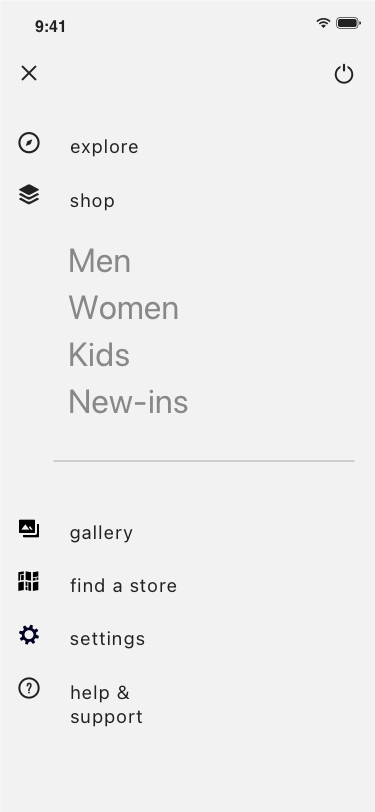
Text in this UI design:
help & support
settings
find a store
gallery
Men Women Kids New-ins
shop
explore
9:41